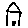
Label: house